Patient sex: M
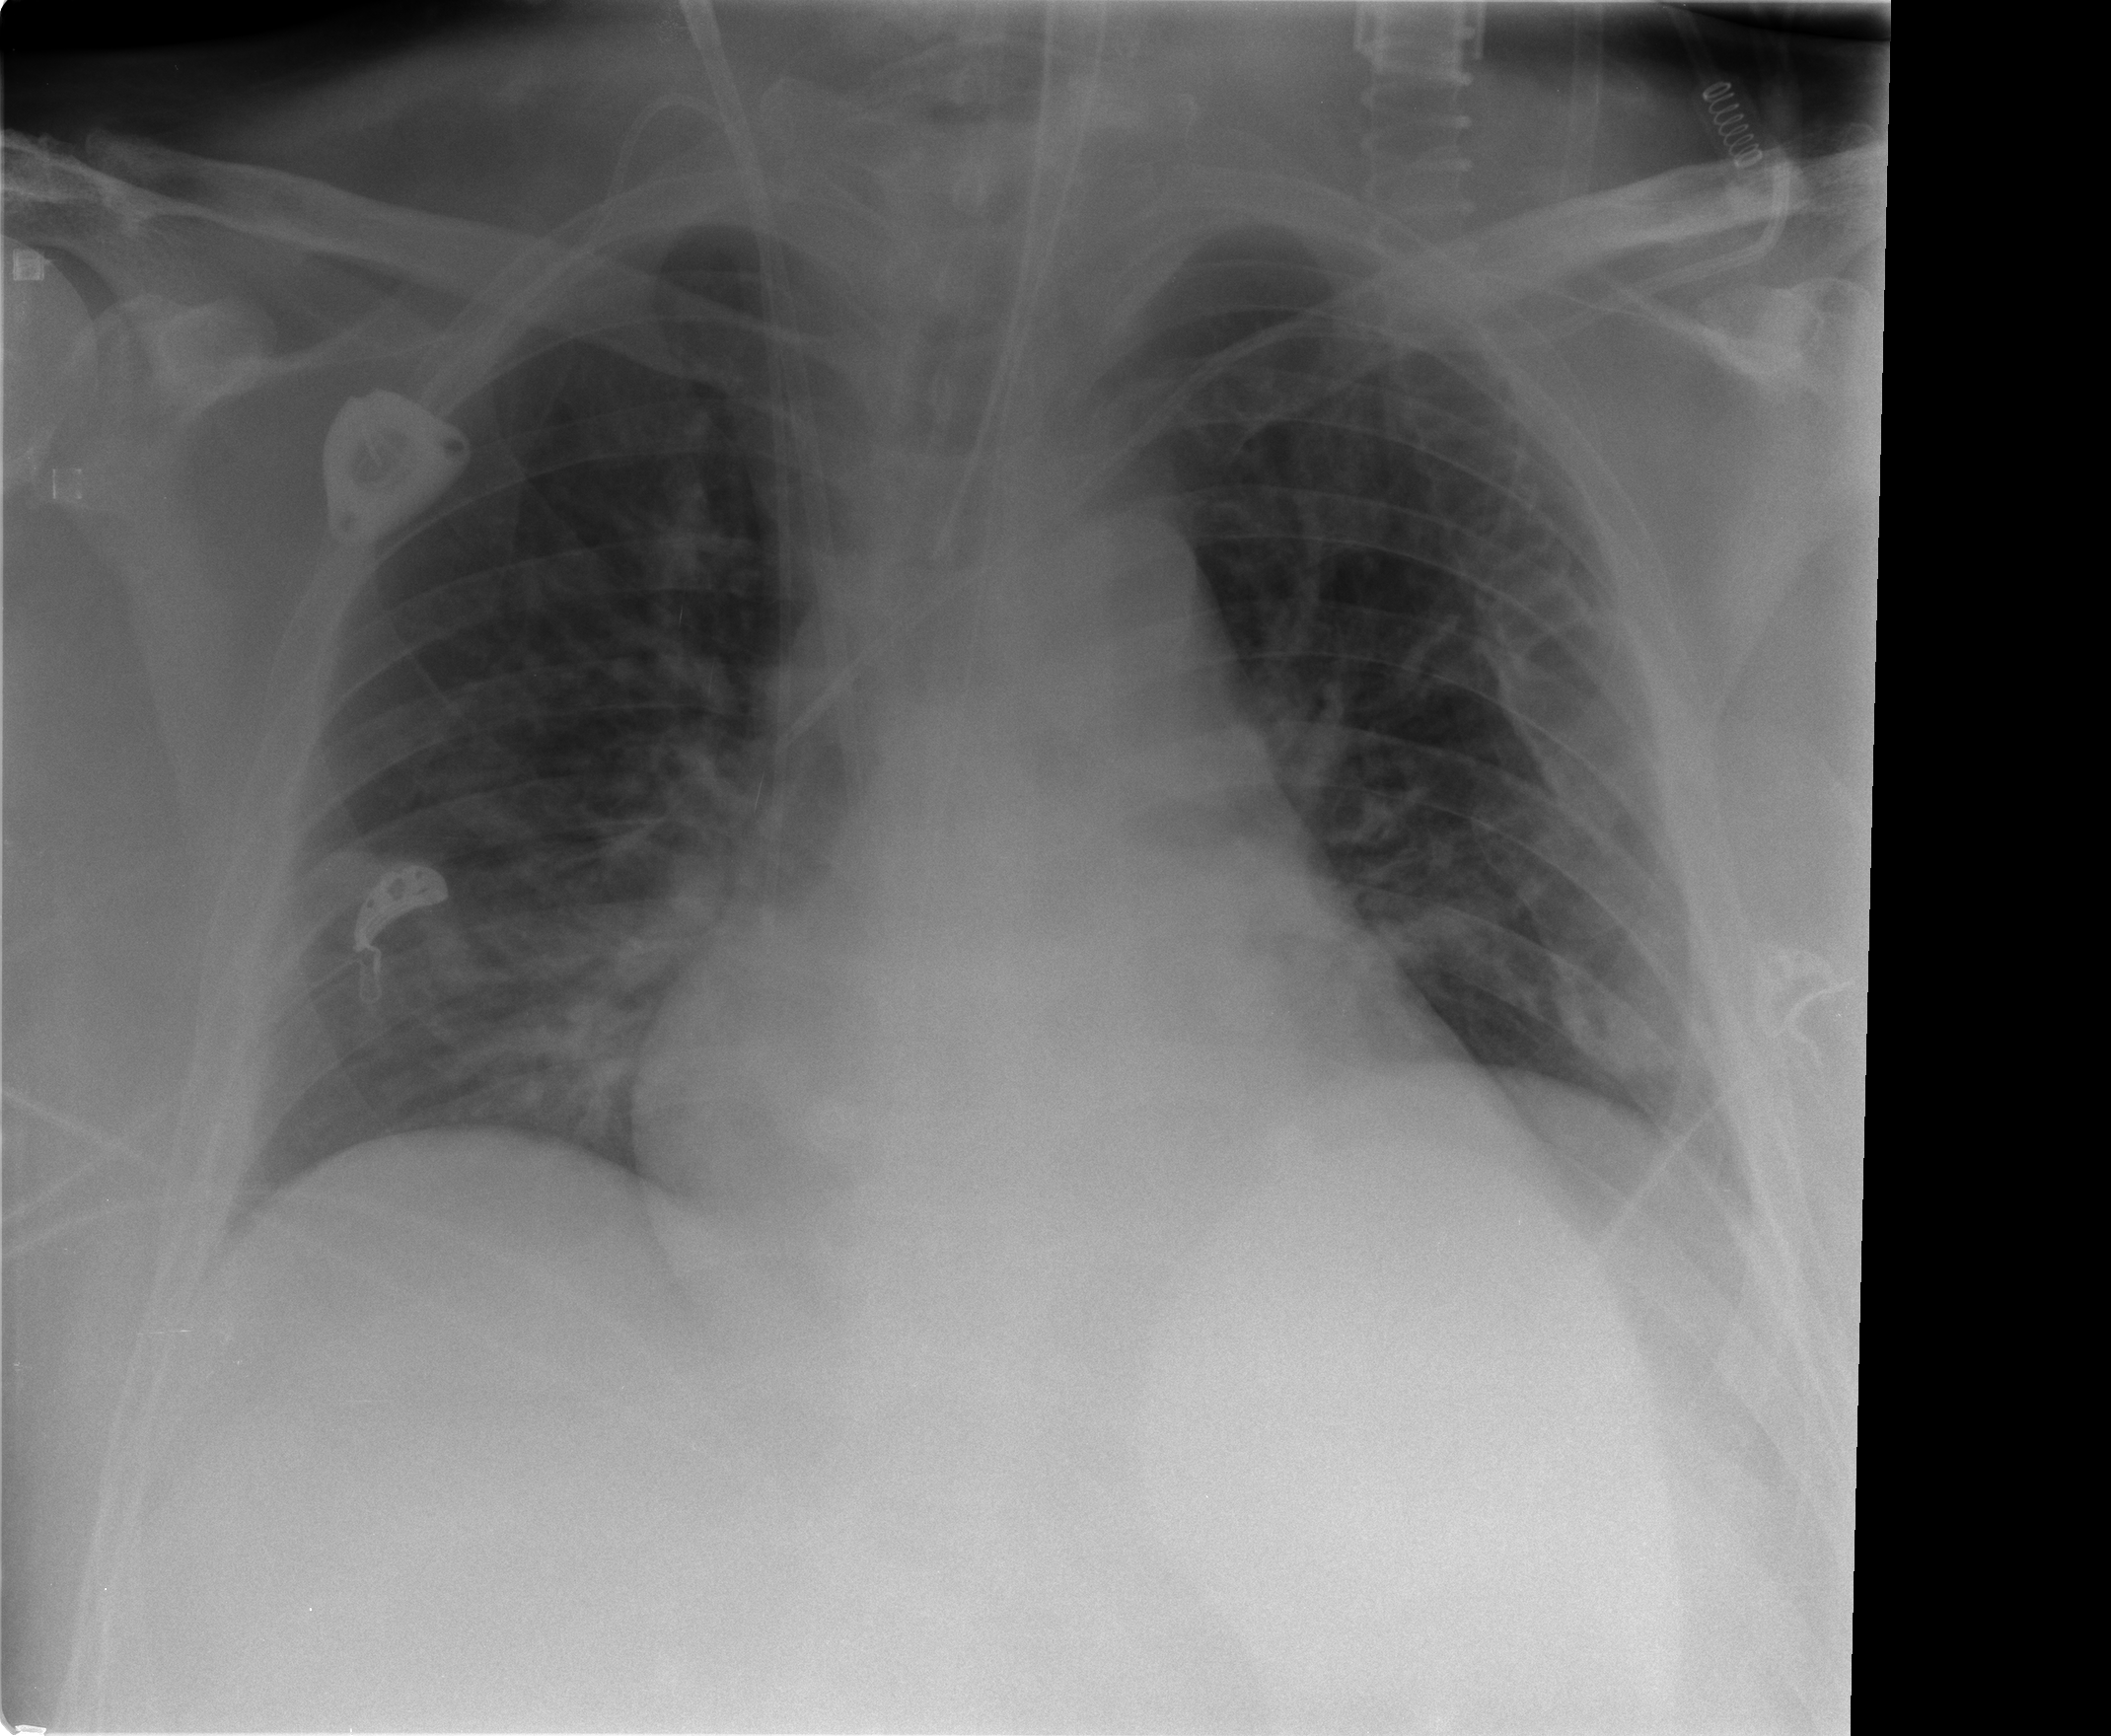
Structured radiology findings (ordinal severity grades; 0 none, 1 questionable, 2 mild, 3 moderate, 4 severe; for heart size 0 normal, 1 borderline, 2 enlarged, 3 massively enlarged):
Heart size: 2
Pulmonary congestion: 2
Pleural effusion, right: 0
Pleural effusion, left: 0
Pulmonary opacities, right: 1
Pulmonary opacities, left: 0
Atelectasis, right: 0
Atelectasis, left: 1